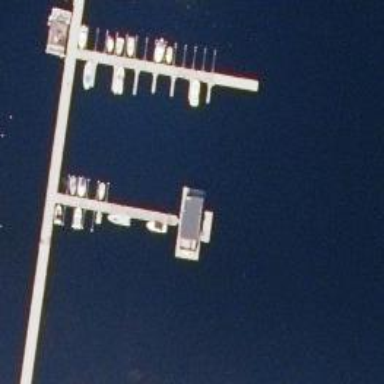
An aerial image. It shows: Marina on leisure land.